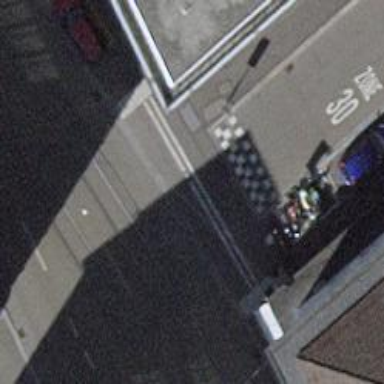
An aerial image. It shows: Unmarked crossing with traffic calming table.